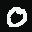
Label: 0